Question: Hello people from stackeoverflow,
I have the following table:

!
I need to group by , and if one or more of a person are 'sending' then the will be 'not finished', if all of a person are 'sended' then will be 'finished'.
| name | lastname | new_col |
| ---- | -------- | ------- |
| Juan | Perez | not finished |
| Maria | Lopez | not finished |
| Mario | Lopez | finished |
I try grouping but I'm stuck figuring this out.
Thanks in advance.
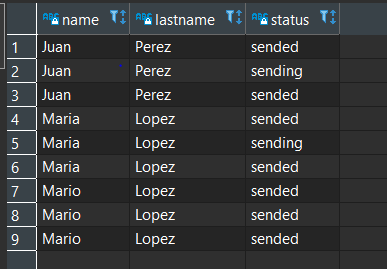
Answer: '''
SELECT name,
lastname,
CASE WHEN SUM(status != 'sended')
THEN 'not finished'
ELSE 'finished'
END new_col
FROM table
GROUP BY name,
lastname
'''